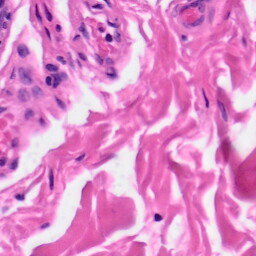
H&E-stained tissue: Skin